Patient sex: F
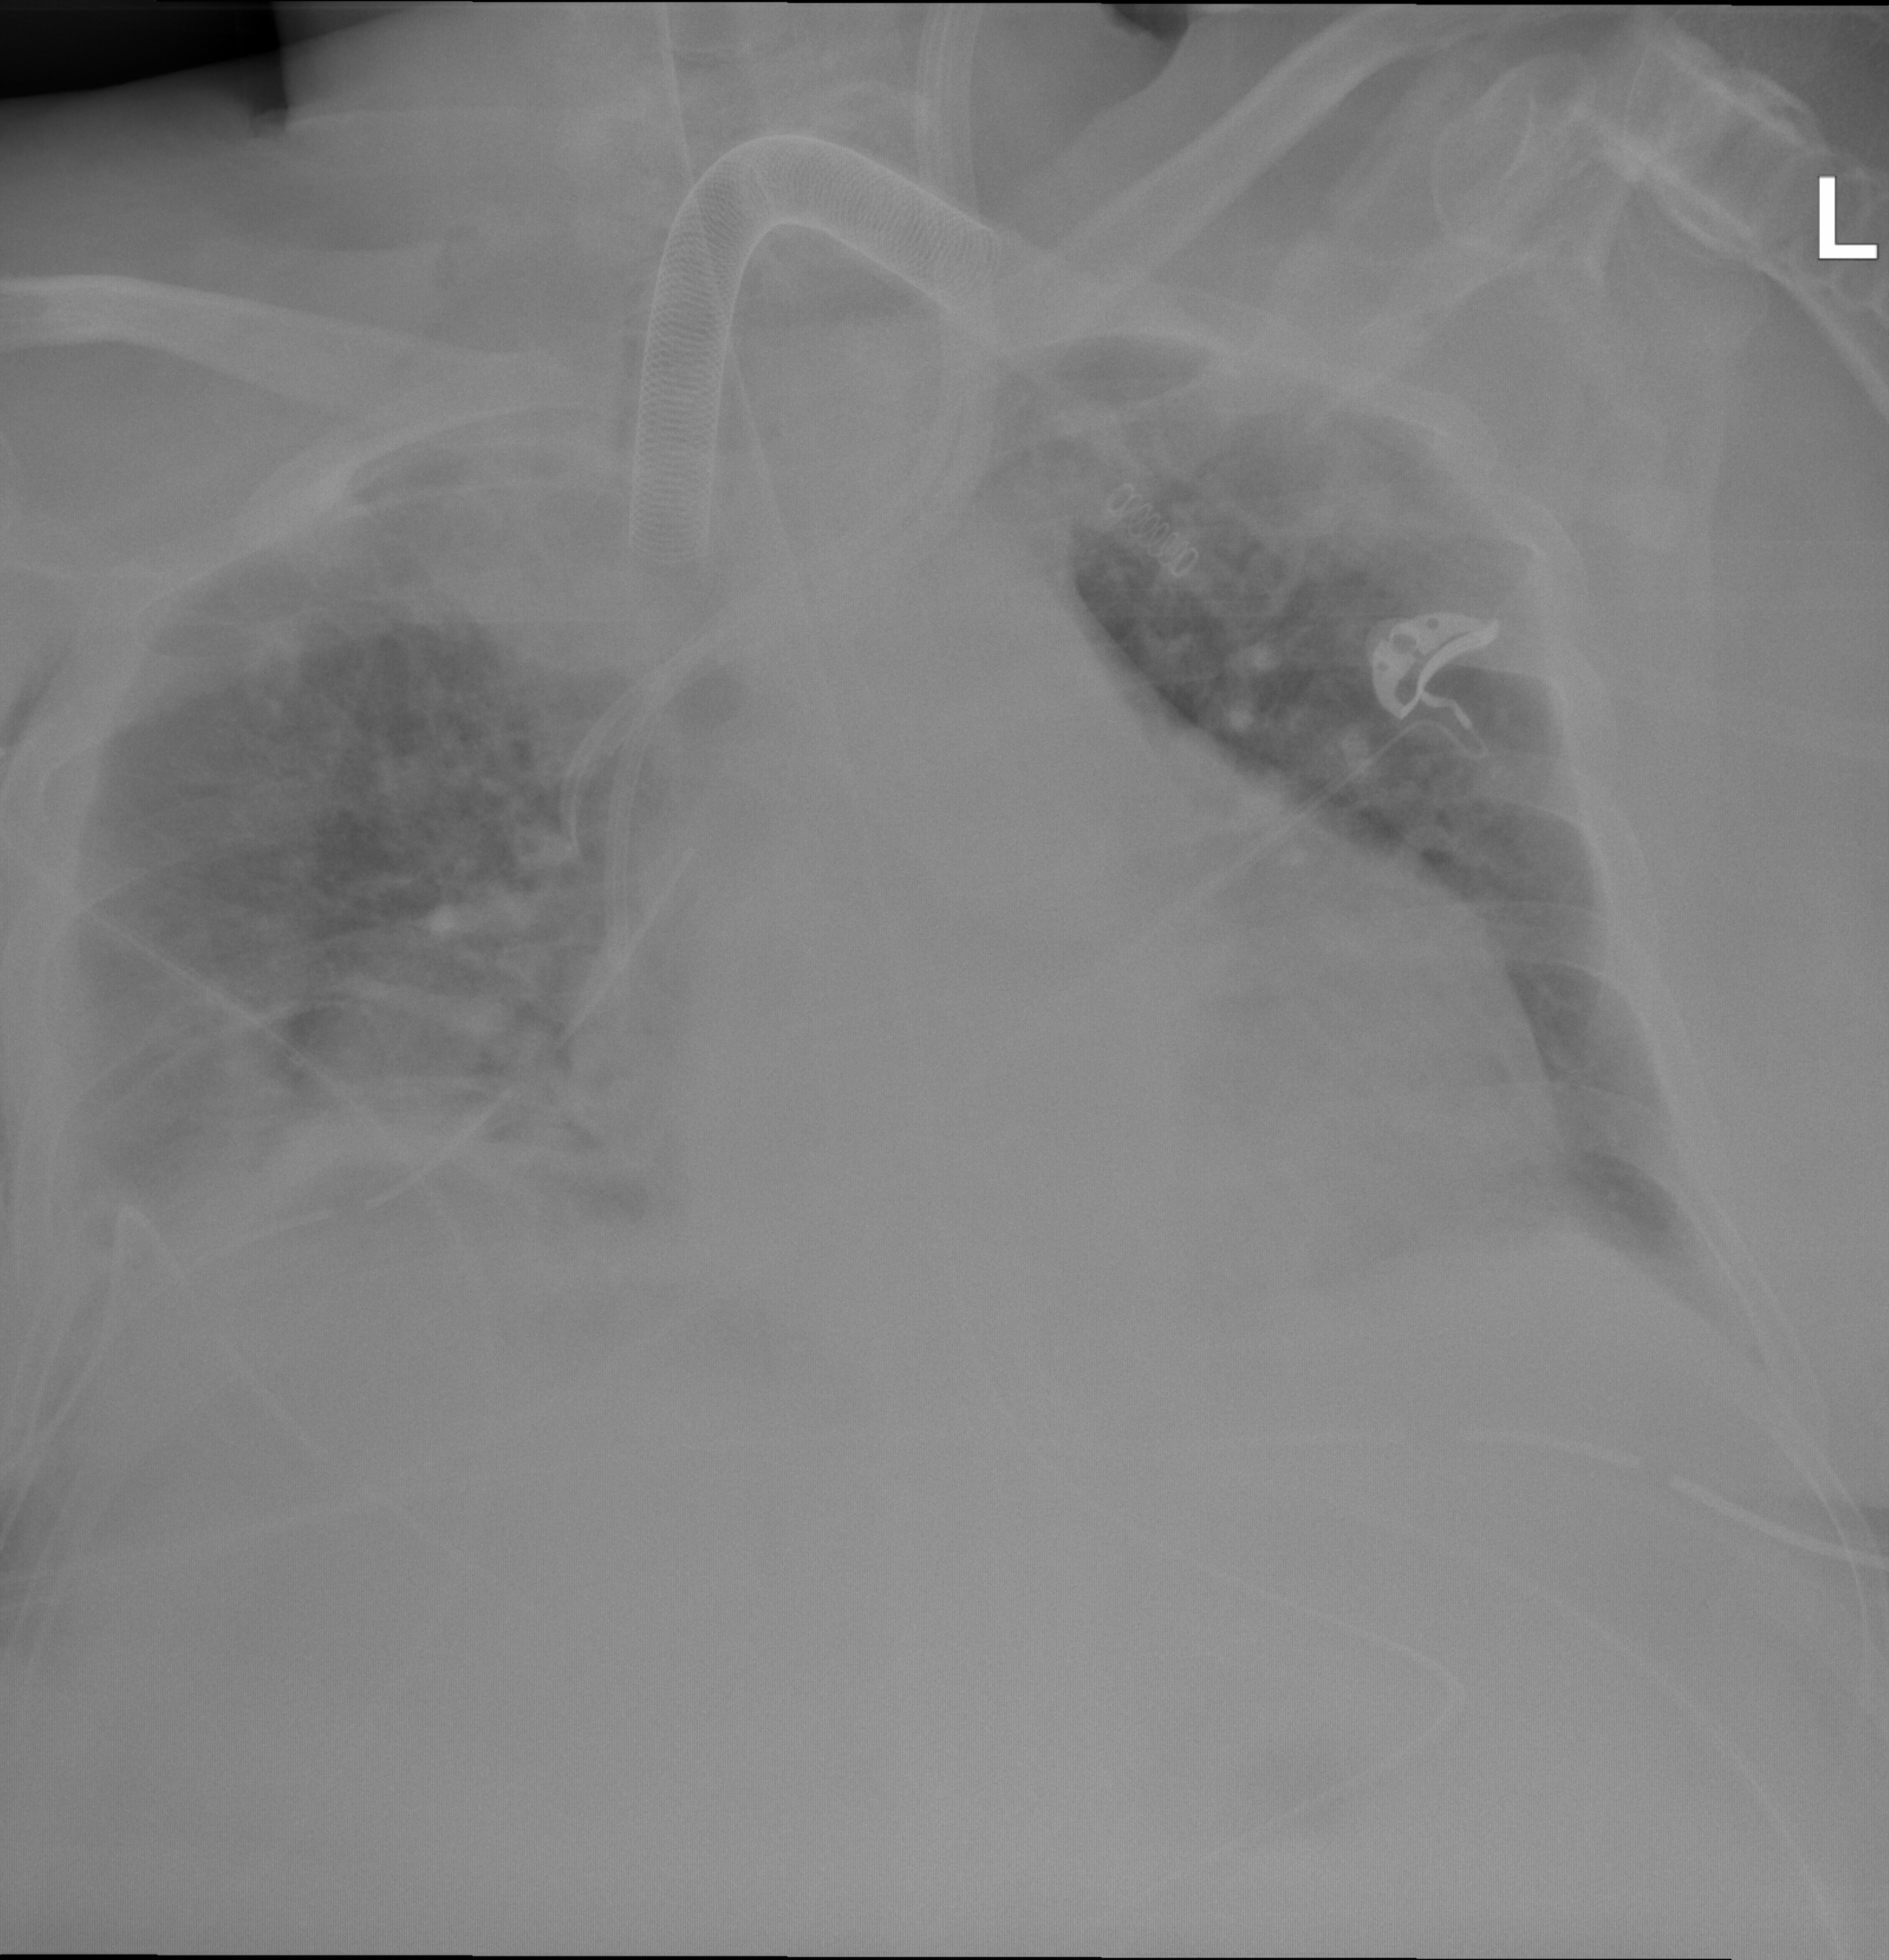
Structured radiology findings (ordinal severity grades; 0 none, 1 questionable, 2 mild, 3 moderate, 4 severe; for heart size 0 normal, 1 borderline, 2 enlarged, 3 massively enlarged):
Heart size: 2
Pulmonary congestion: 2
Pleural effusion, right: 2
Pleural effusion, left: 2
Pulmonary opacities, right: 2
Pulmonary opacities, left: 0
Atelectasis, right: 2
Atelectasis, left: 2